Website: home-depot
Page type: review-order
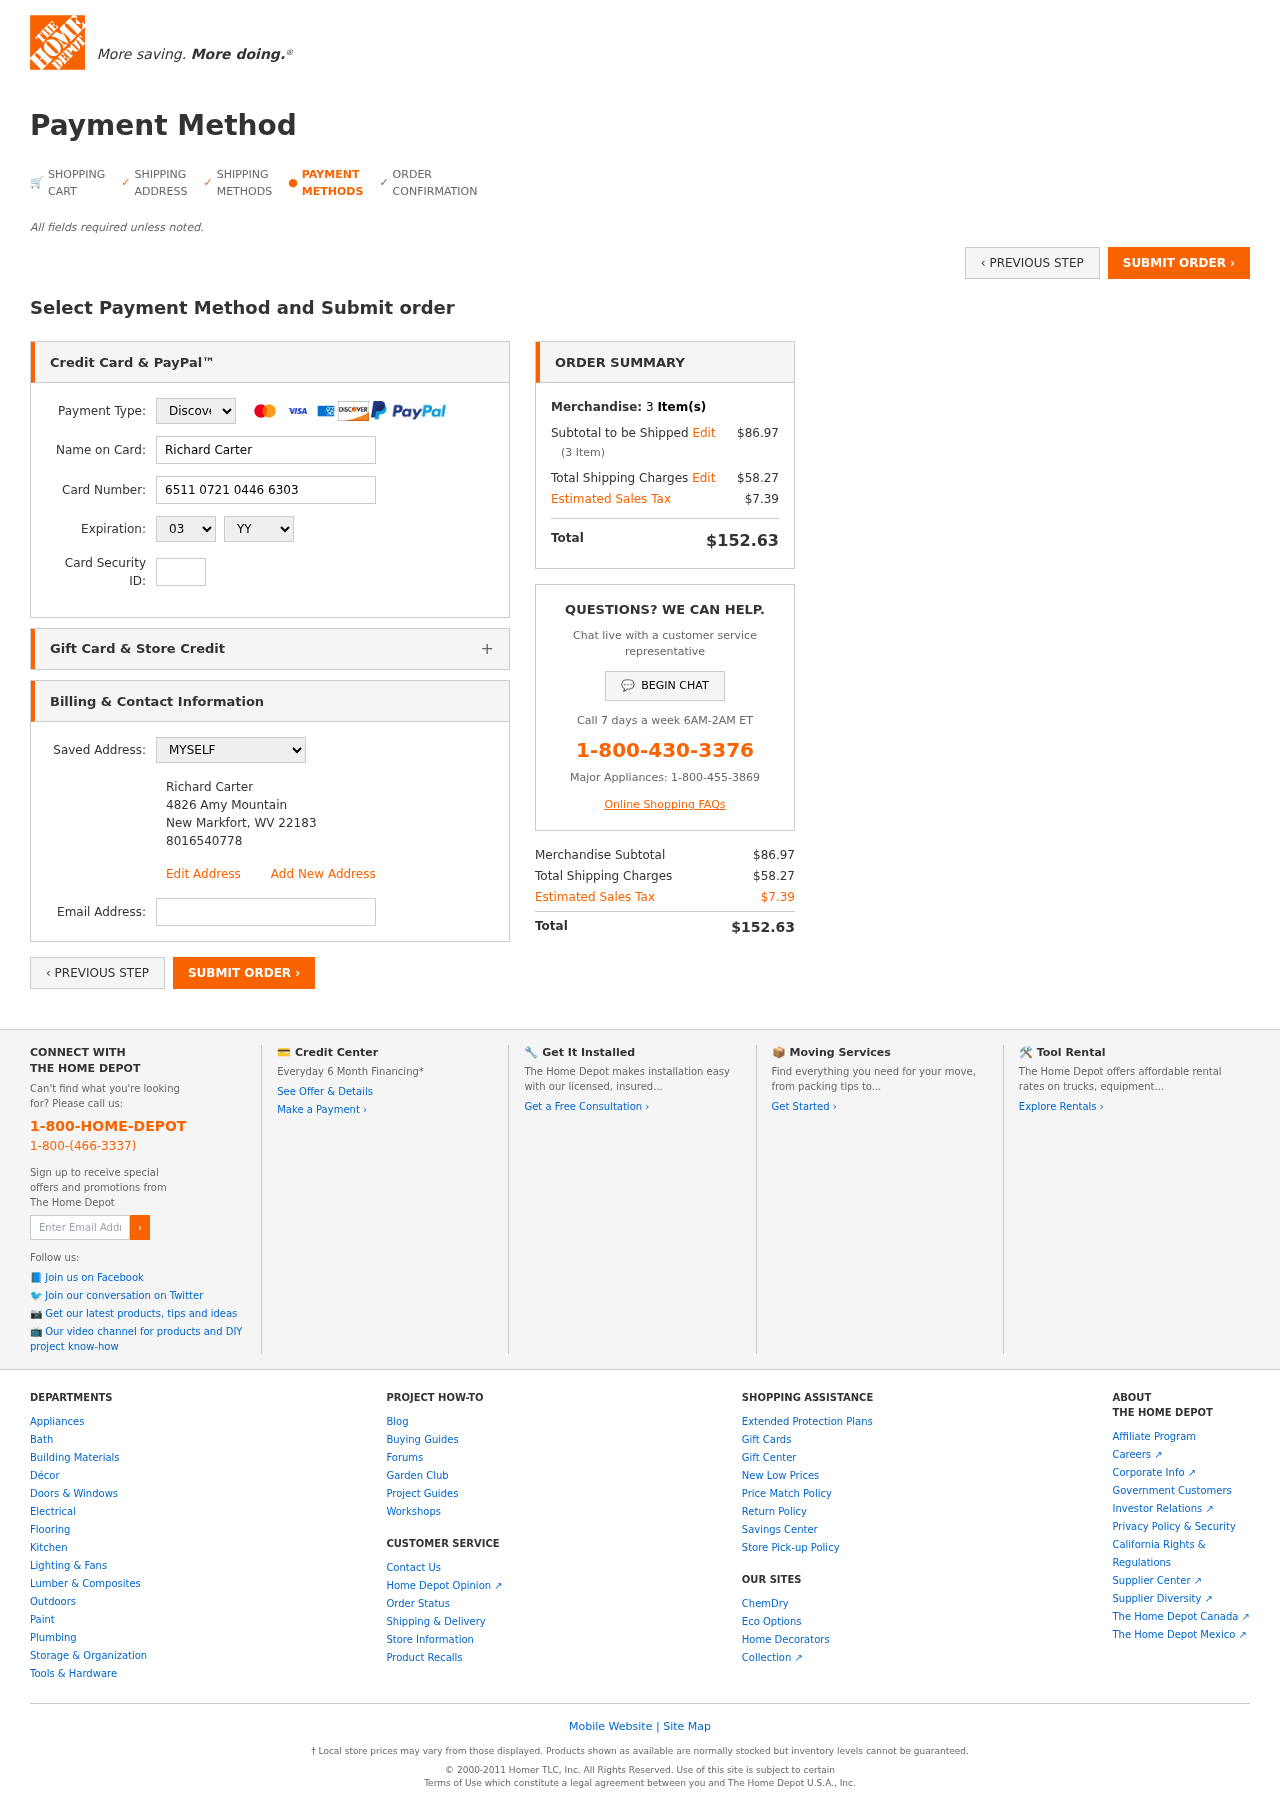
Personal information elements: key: PII_CARD_CVV
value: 448
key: PII_CARD_EXPIRY_MONTH
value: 03
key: PII_CARD_EXPIRY_YEAR
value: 30
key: PII_CARD_NUMBER
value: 6511 0721 0446 6303
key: PII_CARD_TYPE
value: Discover
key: PII_EMAIL
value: richard.carter@yahoo.com
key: PII_FULLNAME
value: Richard Carter
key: PII_FULLNAME2
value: Richard Carter
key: PII_STREET2
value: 4826 Amy Mountain
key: PII_CITY2
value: New Markfort
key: PII_STATE_ABBR2
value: WV
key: PII_POSTCODE2
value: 22183
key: PII_PHONE2
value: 8016540778
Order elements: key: ORDER_NUM_ITEMS
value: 3
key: ORDER_SUBTOTAL
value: $86.97
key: ORDER_NUM_ITEMS2
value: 3
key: ORDER_SHIPPING_COST
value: $58.27
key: ORDER_TAX
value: $7.39
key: ORDER_TOTAL
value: $152.63
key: ORDER_SUBTOTAL2
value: $86.97
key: ORDER_SHIPPING_COST2
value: $58.27
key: ORDER_TAX2
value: $7.39
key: ORDER_TOTAL2
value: $152.63